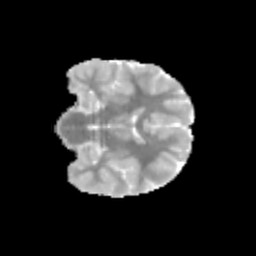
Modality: MD
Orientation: coronal
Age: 12
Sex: female
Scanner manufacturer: siemens
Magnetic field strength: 3 T
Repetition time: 3.8 s
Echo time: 0.07 s